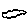
Label: cloud